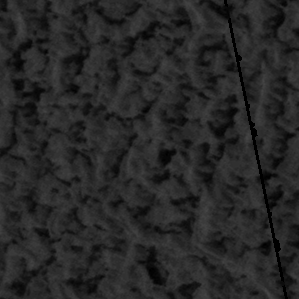
Label: frost